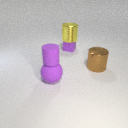
small purple rubber cube to the right of large purple rubber sphere